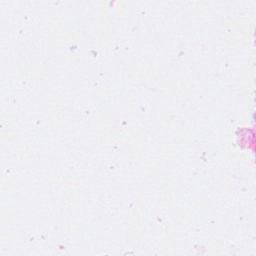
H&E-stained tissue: Breast